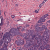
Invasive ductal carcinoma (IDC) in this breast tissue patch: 1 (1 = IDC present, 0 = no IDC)